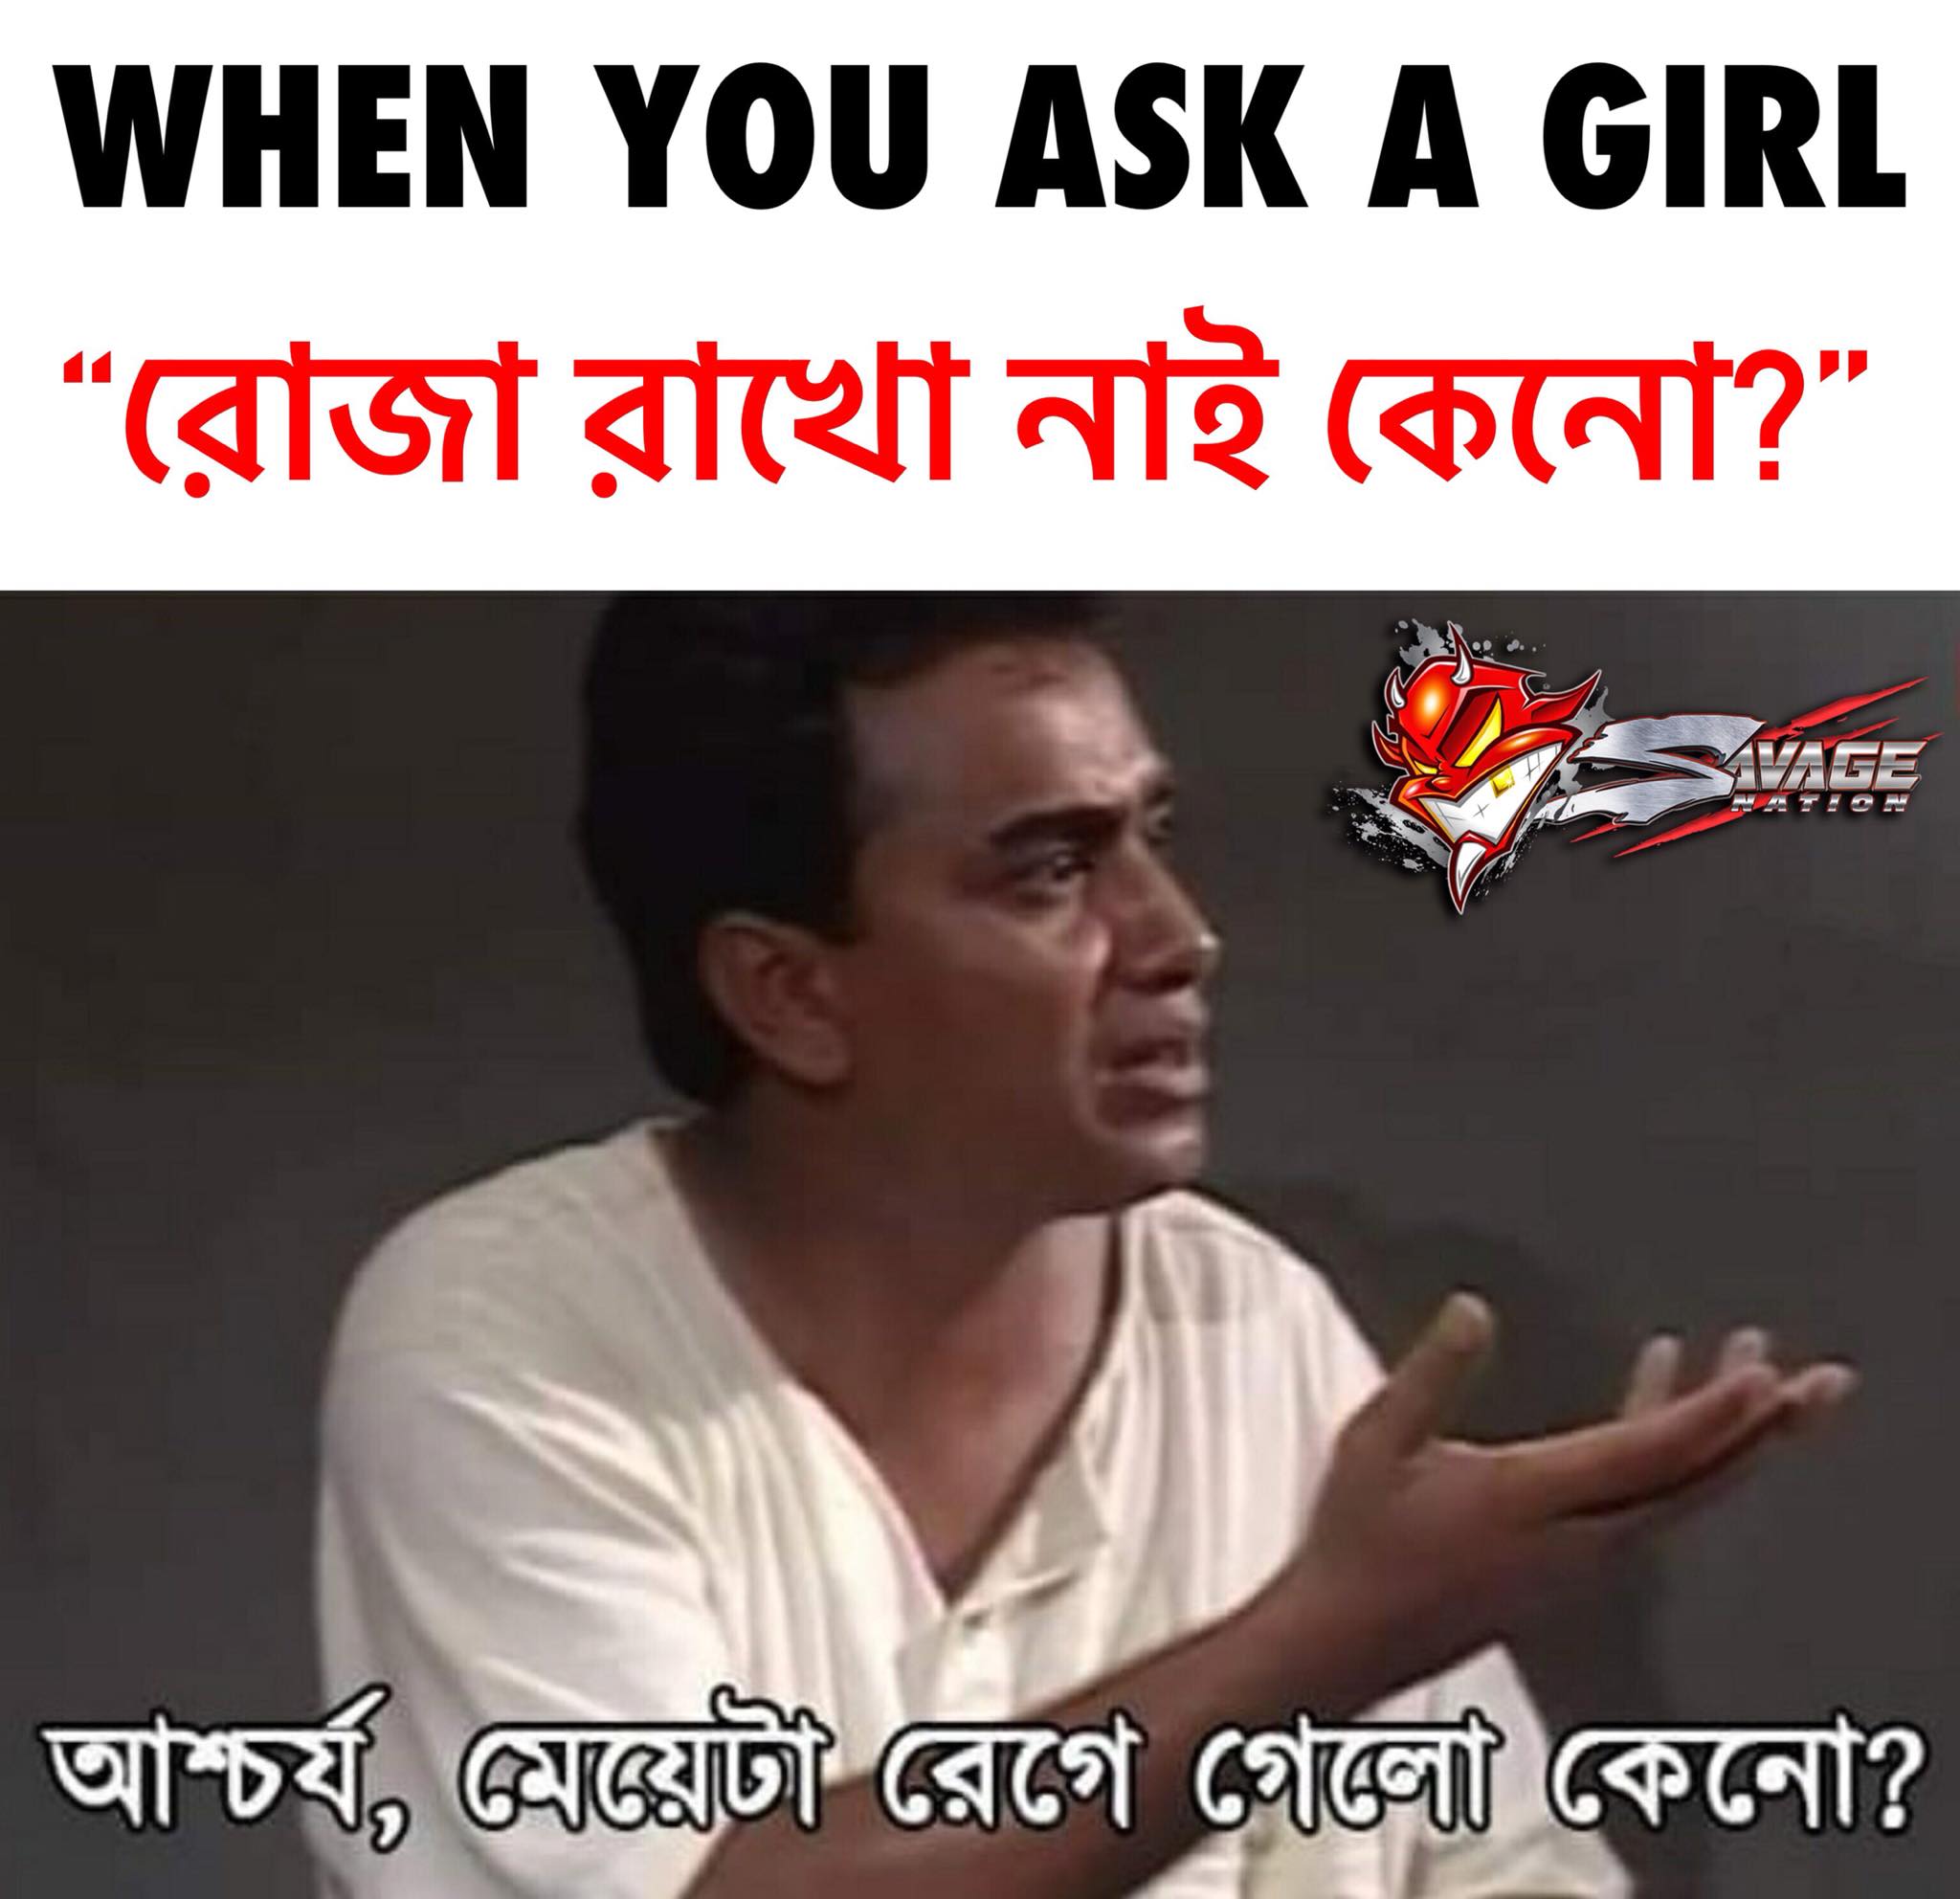
Caption: WHEN YOU ASK A GIRL "রোজা রাখো নাই কেনো ?"  আশ্চর্য , মেয়েটা রেগে গেলো কেনো ?
Label: non-hate